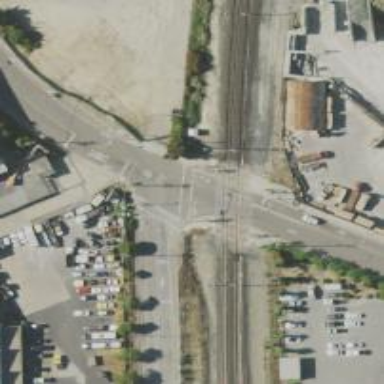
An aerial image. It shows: Railway crossing.